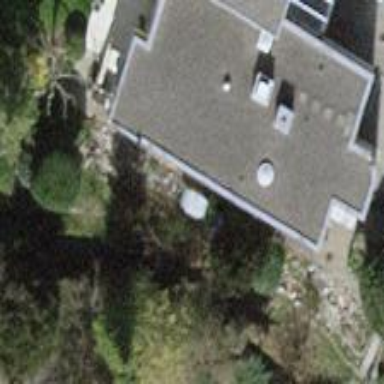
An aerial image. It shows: Semidetached house with flat roof.